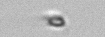
Label: nanoplankton_mix